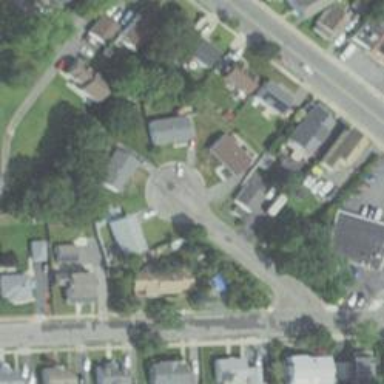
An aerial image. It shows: Turning circle on the road.